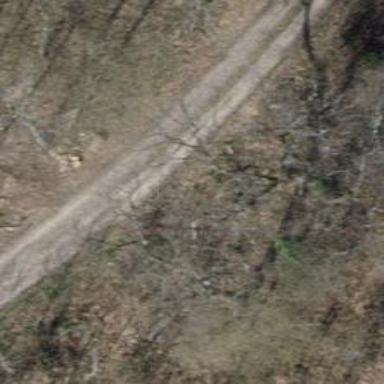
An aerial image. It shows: Track with pebblestone surface graded as grade3.